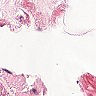
Metastatic tissue present: no